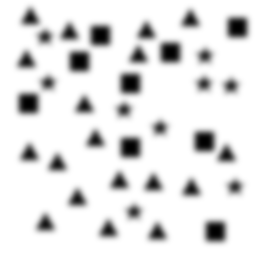
Squares: 9
Triangles: 18
Stars: 9
Total shapes: 36